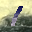
Label: 1